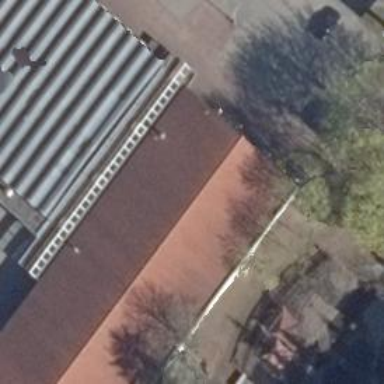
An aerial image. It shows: Hardware shop.